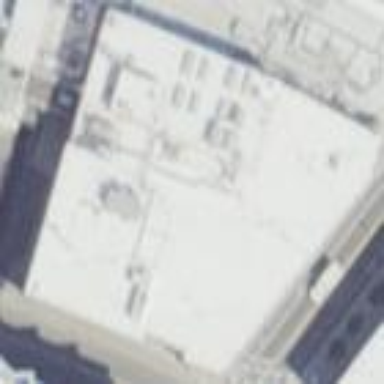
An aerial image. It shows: Industrial building.